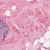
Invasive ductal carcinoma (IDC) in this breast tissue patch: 0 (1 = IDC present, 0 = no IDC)